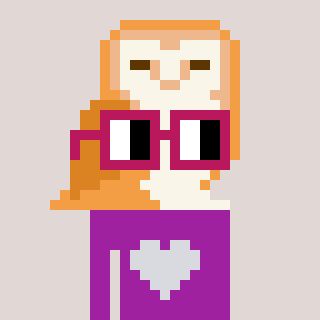
a pixel art character with square dark red glasses, a owl-shaped head and a magenta-colored body on a warm background